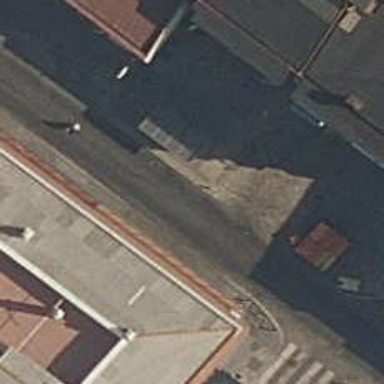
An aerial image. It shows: Parking aisle with paving stones.